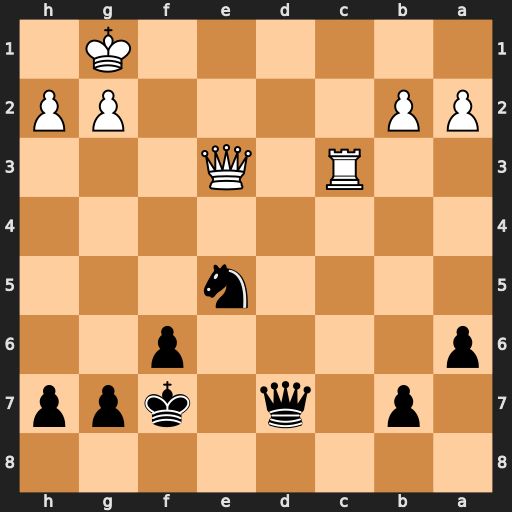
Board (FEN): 8/1p1q1kpp/p4p2/4n3/8/2R1Q3/PP4PP/6K1
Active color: b
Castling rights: -
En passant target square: -
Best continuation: Qd1+ Kf2 Ng4+ Kg3 Nxe3